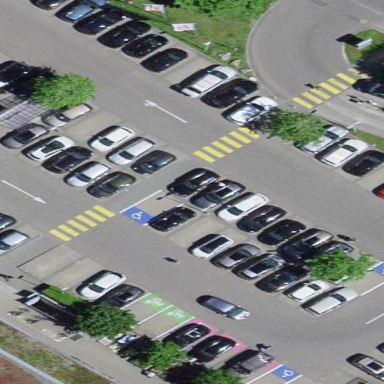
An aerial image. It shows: Parking aisle designated as service road.